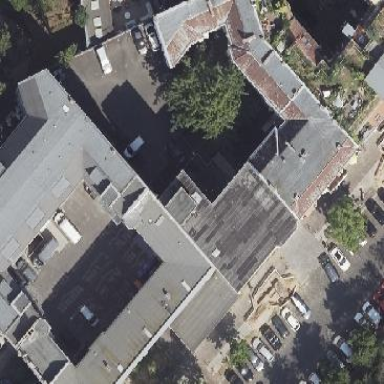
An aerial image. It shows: Commercial building.